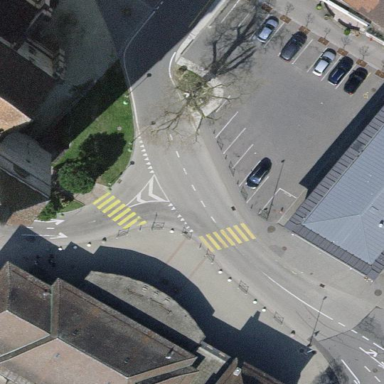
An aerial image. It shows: Parking area with surface.